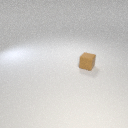
small brown rubber cube